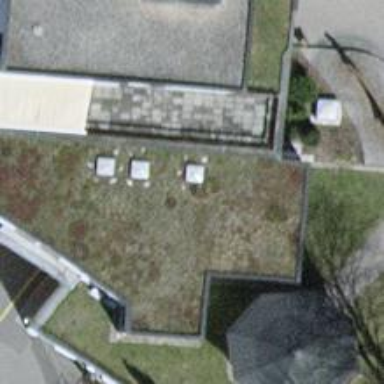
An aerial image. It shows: Hospital building.